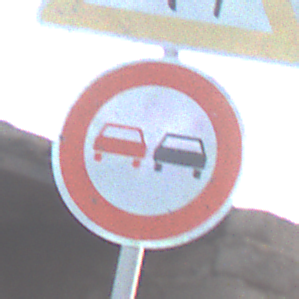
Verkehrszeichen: Ueberholverbot
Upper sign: KinderLinks
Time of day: SunriseSunset
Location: Outdoor (Nature)
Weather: Clear
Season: NotSpecified
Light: Natural